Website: bh-photo
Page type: payment
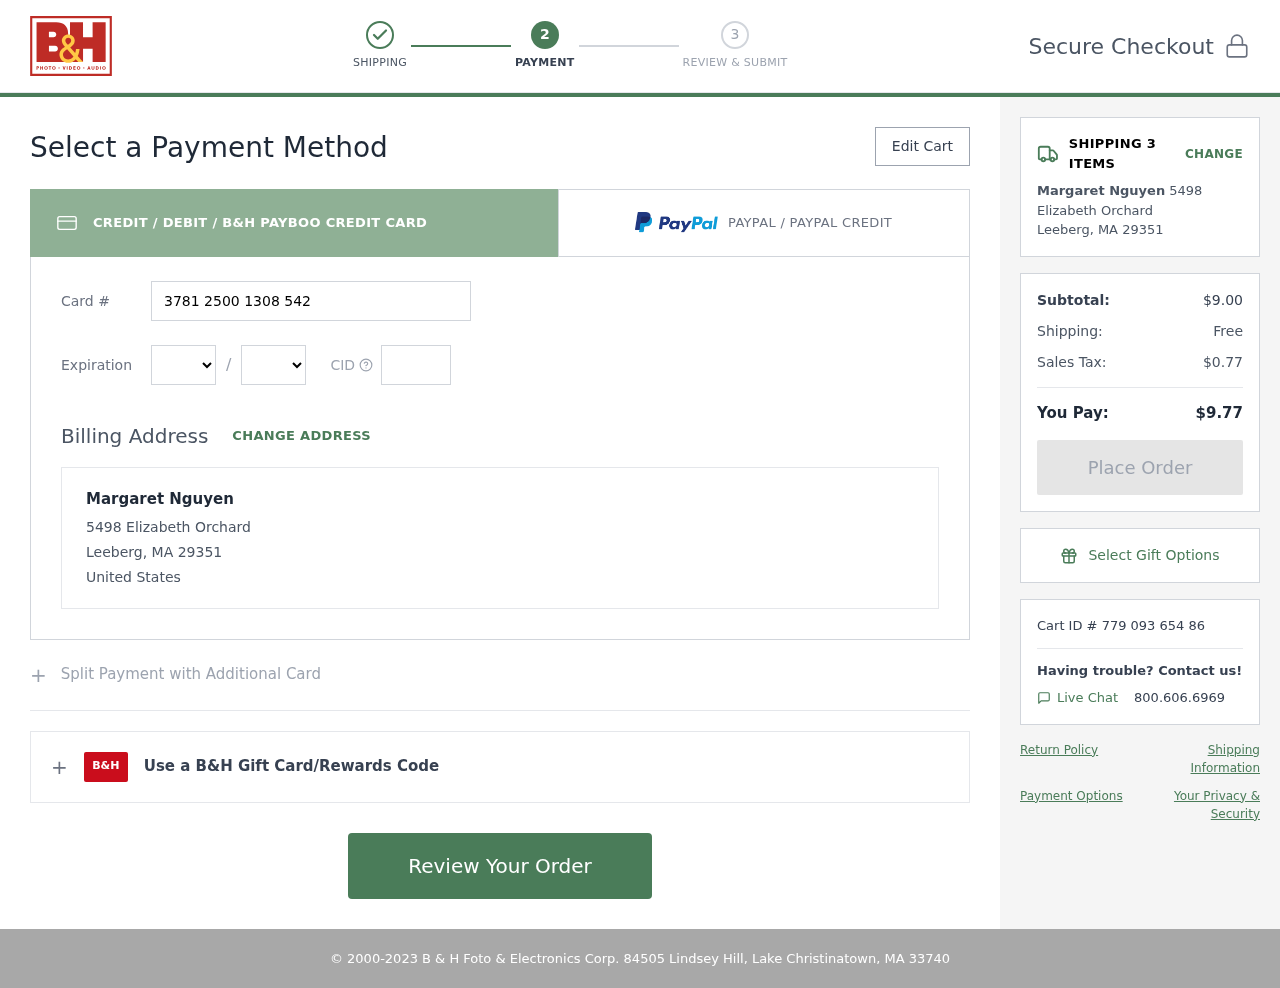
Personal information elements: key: PII_CARD_CVV
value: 4372
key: PII_CARD_EXPIRY_MONTH
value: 12
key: PII_CARD_EXPIRY_YEAR
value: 27
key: PII_CARD_NUMBER
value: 3781 2500 1308 542
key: PII_CITY_STATE_ZIP
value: Leeberg, MA 29351
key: PII_COUNTRY
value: United States
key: PII_FULLNAME
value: Margaret Nguyen
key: PII_STREET
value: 5498 Elizabeth Orchard
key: PII_FULLNAME2
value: Margaret Nguyen
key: PII_CITY
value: Leeberg
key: PII_STATE_ABBR
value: MA
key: PII_POSTCODE
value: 29351
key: PII_POSTCODE_FULL
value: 29351
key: PII_CITY_STATE
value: Leeberg, MA
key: PII_POSTCODE_NUMERIC
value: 29351
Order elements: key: ORDER_NUM_ITEMS
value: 3
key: ORDER_SUBTOTAL
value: $9.00
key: ORDER_SHIPPING_COST
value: Free
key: ORDER_TAX
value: $0.77
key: ORDER_TOTAL
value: $9.77
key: ORDER_ID
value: Cart ID # 779 093 654 86